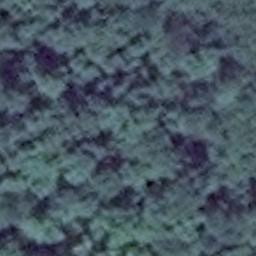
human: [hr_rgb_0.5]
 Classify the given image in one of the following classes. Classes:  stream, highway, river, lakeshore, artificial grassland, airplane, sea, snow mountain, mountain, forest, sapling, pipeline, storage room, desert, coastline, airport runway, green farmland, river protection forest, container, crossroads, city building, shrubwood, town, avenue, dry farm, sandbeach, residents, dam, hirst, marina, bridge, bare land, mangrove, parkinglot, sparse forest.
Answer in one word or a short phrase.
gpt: forest